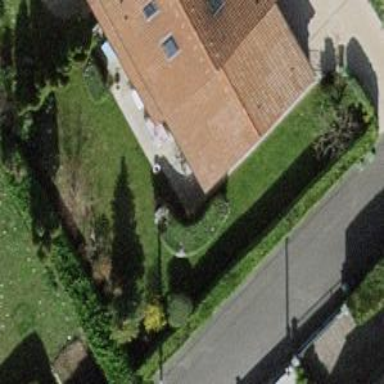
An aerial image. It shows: Garden surrounded by fence.